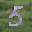
Label: 5